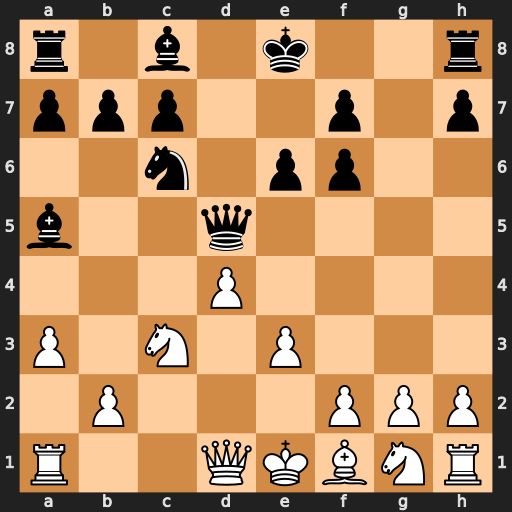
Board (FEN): r1b1k2r/ppp2p1p/2n1pp2/b2q4/3P4/P1N1P3/1P3PPP/R2QKBNR
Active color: w
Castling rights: KQkq
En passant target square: -
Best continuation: b4 Bxb4 axb4